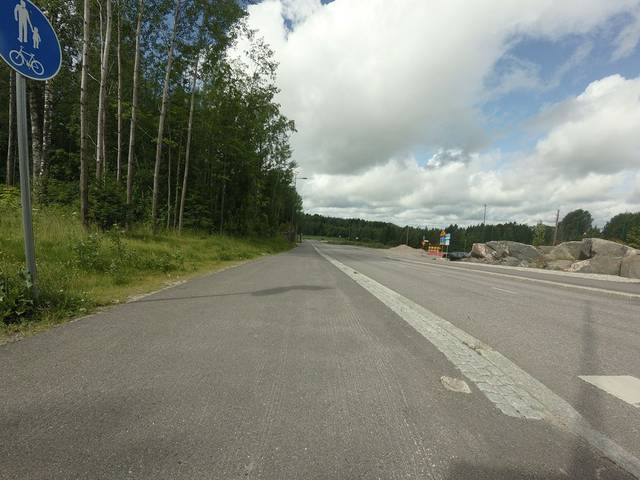
Region: Finland
Coordinates: 60.169, 24.605